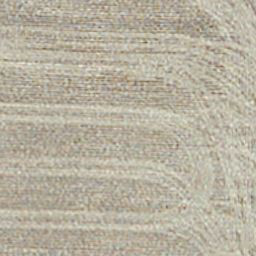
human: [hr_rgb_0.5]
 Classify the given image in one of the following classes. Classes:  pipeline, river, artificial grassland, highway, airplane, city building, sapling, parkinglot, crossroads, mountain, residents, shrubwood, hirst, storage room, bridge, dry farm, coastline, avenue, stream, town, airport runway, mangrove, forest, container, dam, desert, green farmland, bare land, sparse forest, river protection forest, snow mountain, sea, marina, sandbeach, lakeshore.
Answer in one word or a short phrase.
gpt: dry farm